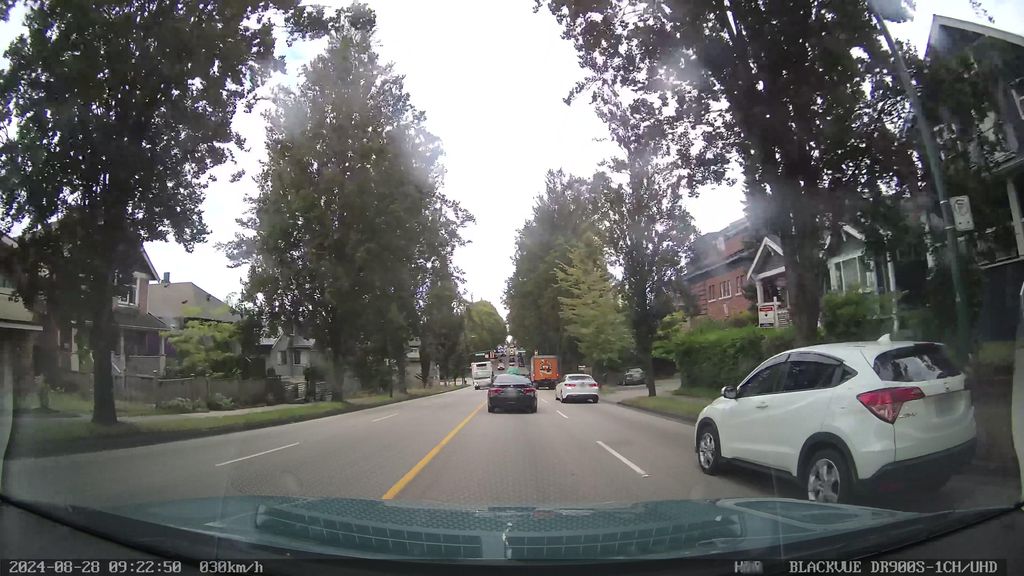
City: vancouver